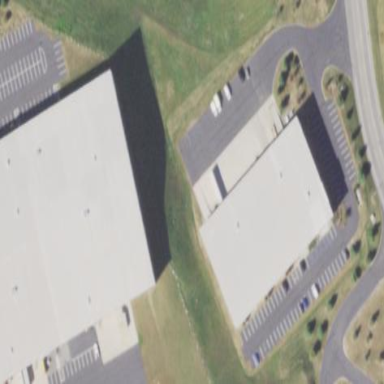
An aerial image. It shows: Warehouse building.